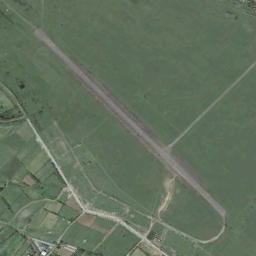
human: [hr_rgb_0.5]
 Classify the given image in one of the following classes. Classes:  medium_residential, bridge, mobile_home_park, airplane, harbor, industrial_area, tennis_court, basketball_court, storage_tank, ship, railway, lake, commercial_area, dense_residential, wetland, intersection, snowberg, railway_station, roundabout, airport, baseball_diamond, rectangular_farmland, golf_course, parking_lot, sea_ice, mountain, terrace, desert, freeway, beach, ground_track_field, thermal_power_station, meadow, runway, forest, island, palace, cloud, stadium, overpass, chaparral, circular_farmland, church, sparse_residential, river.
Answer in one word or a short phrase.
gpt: airport